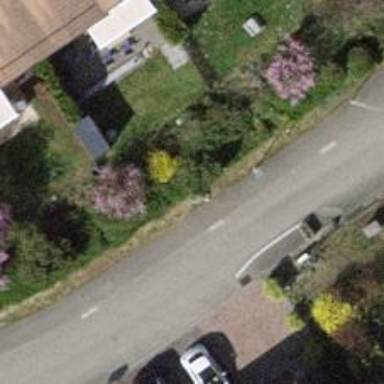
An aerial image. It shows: Asphalt sidewalk.